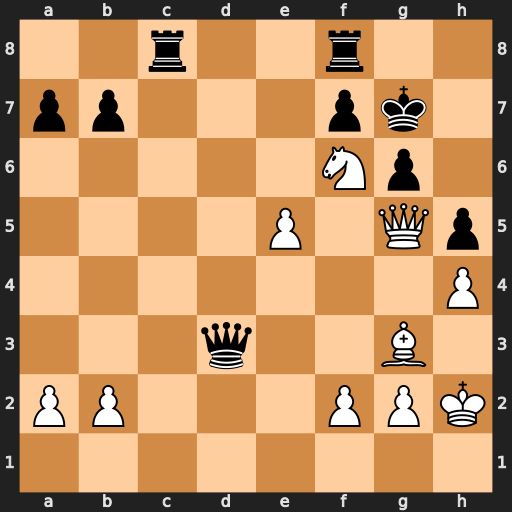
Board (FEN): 2r2r2/pp3pk1/5Np1/4P1Qp/7P/3q2B1/PP3PPK/8
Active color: w
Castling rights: -
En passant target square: -
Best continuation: Nxh5+ Kg8 Nf6+